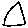
Label: triangle